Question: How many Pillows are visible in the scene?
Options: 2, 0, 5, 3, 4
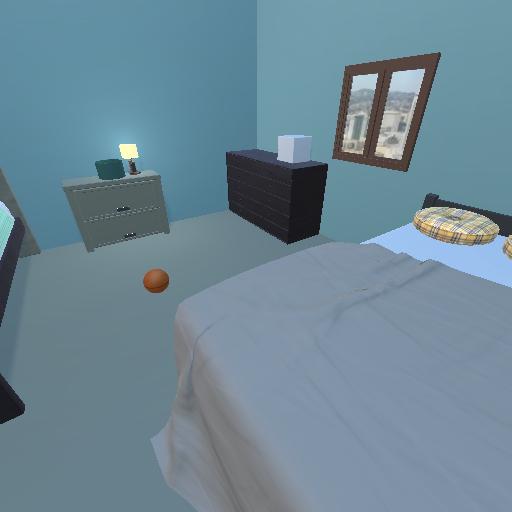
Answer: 2